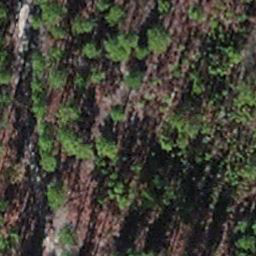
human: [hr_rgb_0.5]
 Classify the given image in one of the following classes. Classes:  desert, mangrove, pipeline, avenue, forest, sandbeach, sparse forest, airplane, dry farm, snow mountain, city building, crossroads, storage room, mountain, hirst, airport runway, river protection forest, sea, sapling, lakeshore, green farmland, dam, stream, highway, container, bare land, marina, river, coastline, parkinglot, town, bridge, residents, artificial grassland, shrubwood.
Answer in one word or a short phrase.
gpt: sapling